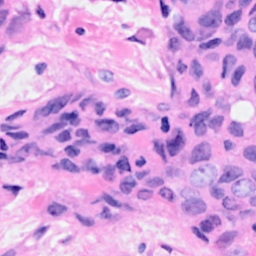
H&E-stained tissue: Breast